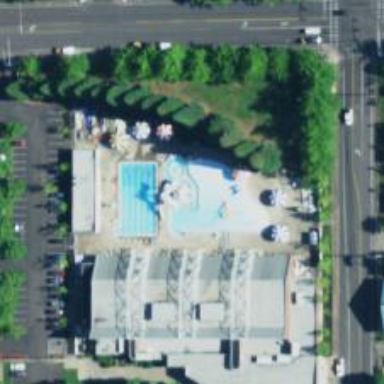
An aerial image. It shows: Bridge leading to water slide attraction.